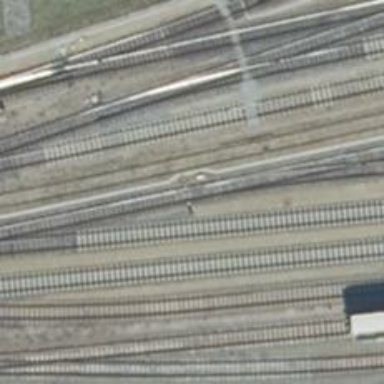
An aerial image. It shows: Railway switch.